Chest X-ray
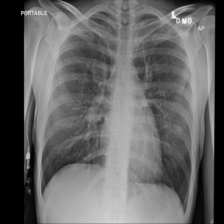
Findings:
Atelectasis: negative
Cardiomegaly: negative
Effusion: negative
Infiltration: negative
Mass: positive
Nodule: negative
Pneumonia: negative
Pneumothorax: negative
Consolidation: negative
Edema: negative
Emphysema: negative
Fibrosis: negative
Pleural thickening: negative
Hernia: negative